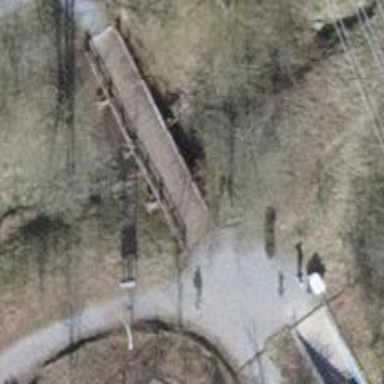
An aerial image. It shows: Footway on bridge.